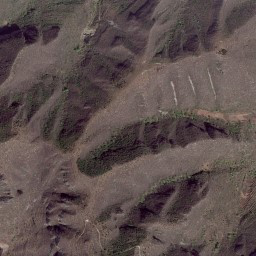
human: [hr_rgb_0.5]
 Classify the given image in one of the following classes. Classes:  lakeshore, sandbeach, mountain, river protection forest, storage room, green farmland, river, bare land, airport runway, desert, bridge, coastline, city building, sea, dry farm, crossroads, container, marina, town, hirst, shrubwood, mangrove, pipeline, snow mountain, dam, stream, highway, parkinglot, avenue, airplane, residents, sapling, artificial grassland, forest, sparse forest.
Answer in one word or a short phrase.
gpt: mountain